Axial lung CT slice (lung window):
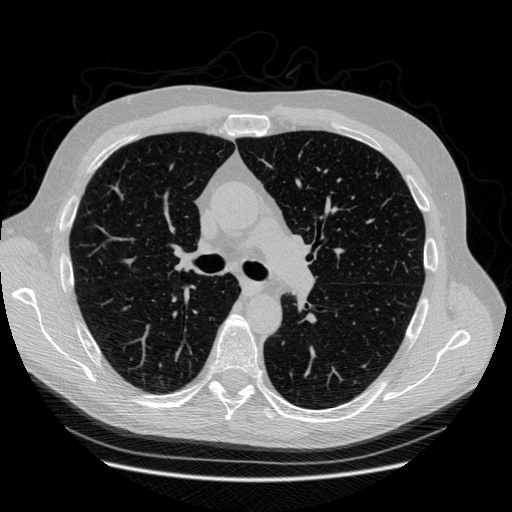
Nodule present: no